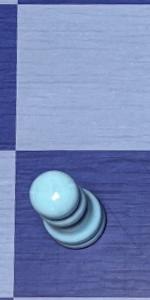
Label: Pawn_White